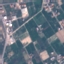
Land use / land cover class: PermanentCrop